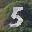
Label: 5